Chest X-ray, PA view. Patient: 39 years old, sex M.
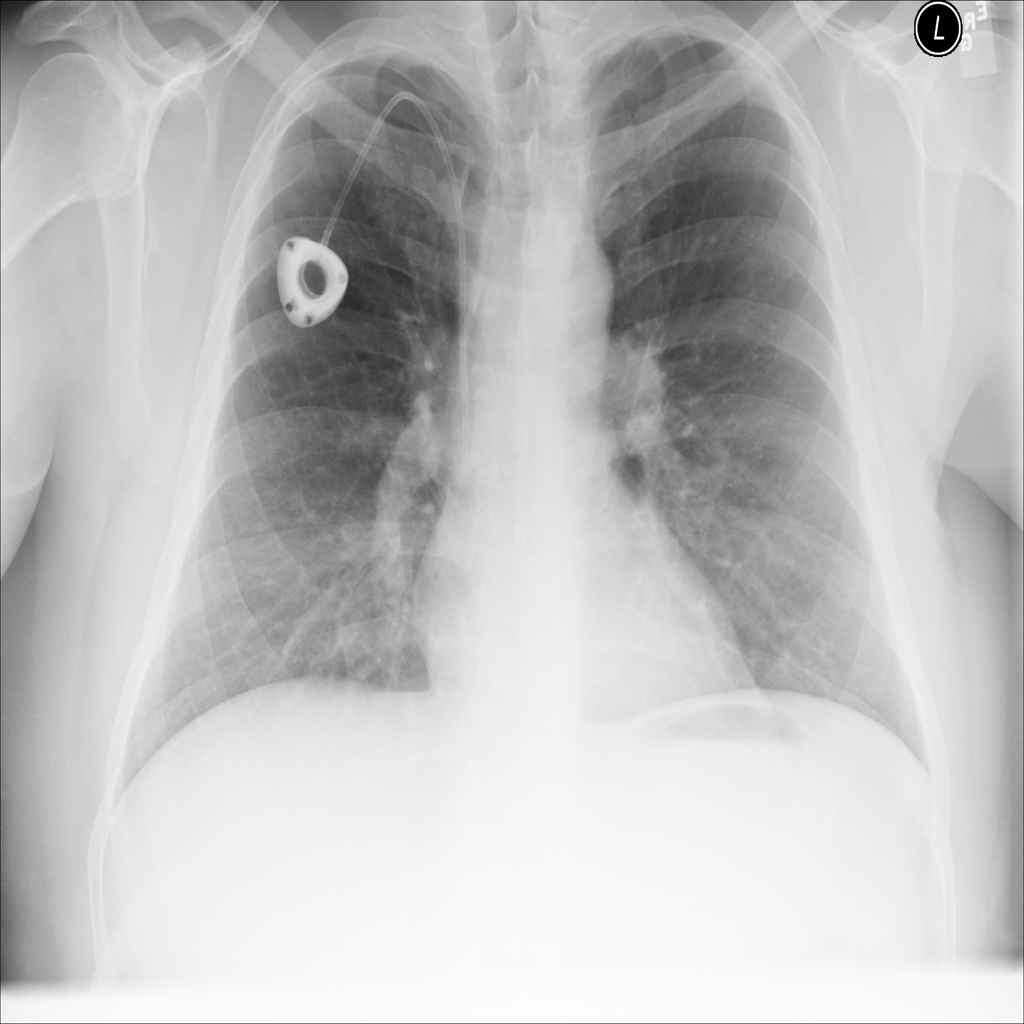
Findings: Infiltration